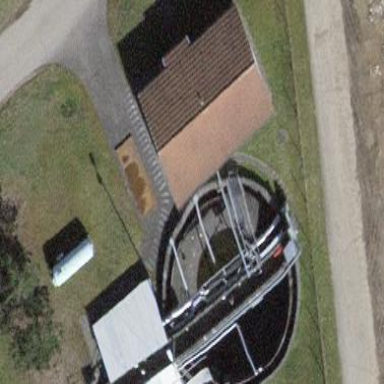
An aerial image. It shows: Industrial building with wastewater storage tank located near water.